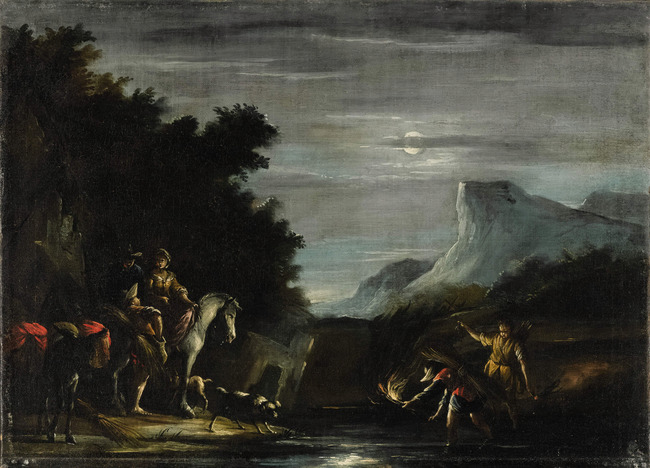
Title: Landschap met krabvissers bij maanlicht
Artist: after Nicolaes Berchem Bron: Marijke C. de Kinkelder (2012)
Earliest date: 1650
Latest date: 1799
Genre: painting
Keywords: mountain landscape, italianate, river, moonlight, night, fisherman, horseman, donkey, dog, horse, fish (activity), torch